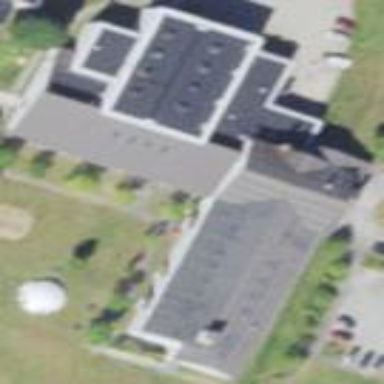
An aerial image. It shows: School building.